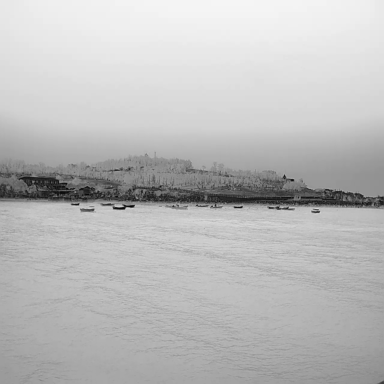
There are 13 bulk_carriers in the infrared image.